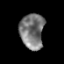
Tissue: prostate
Cell type: Fibroblasts
Senescence score: 0.7446
Nuclear area (px): 832
Mean DAPI intensity: 120.361